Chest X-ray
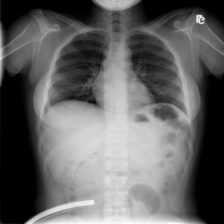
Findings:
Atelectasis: negative
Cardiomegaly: negative
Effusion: negative
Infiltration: negative
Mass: negative
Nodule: negative
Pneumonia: negative
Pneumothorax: negative
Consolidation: negative
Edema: negative
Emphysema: negative
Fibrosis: negative
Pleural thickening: negative
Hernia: negative